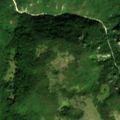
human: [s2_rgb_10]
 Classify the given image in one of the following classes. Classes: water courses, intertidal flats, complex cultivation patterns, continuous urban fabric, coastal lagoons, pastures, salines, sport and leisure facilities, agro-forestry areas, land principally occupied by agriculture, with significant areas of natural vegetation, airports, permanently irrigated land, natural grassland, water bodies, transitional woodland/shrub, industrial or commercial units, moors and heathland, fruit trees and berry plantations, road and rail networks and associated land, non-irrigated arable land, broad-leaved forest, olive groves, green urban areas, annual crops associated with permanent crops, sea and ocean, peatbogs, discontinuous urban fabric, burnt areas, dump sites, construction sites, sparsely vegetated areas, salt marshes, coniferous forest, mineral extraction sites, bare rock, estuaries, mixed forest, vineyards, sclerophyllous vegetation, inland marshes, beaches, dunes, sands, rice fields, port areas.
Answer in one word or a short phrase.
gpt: broad-leaved forest, natural grassland